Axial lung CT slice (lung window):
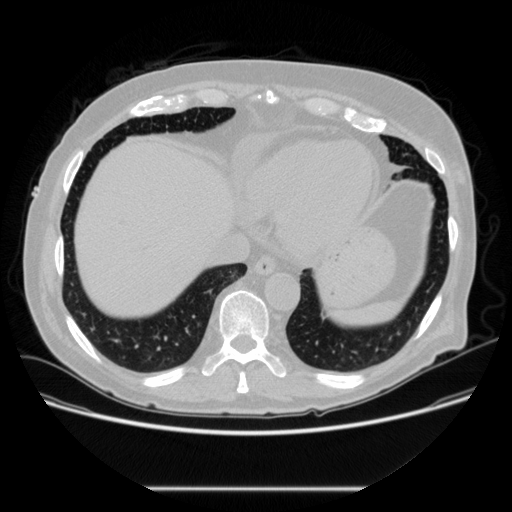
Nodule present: no